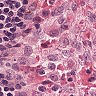
Metastatic tissue present: no